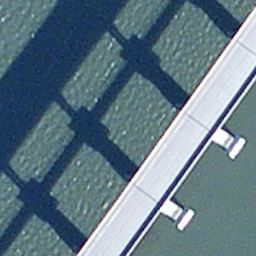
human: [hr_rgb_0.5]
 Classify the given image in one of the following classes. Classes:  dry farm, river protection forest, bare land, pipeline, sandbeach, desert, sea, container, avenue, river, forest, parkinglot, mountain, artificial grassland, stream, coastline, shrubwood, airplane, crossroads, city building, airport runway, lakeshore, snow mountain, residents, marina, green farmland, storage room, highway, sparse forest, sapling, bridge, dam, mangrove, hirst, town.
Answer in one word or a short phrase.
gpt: bridge